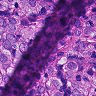
Metastatic tissue present: yes